Aerial crown-view tile of a tropical tree (Barro Colorado Island, Panama), acquired 20240716:
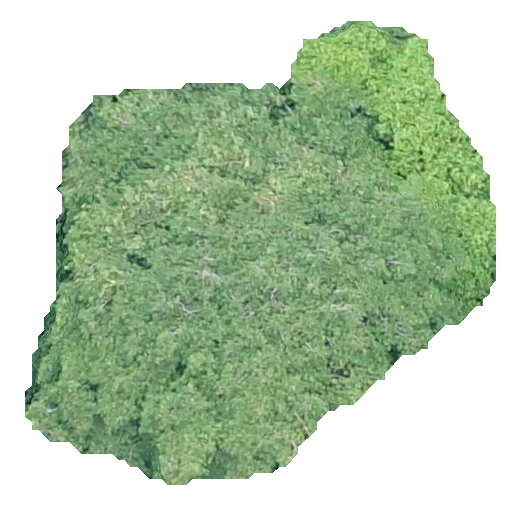
Species: Virola surinamensis
GBIF accepted scientific name: Virola surinamensis
Crown area: 236.215 m²